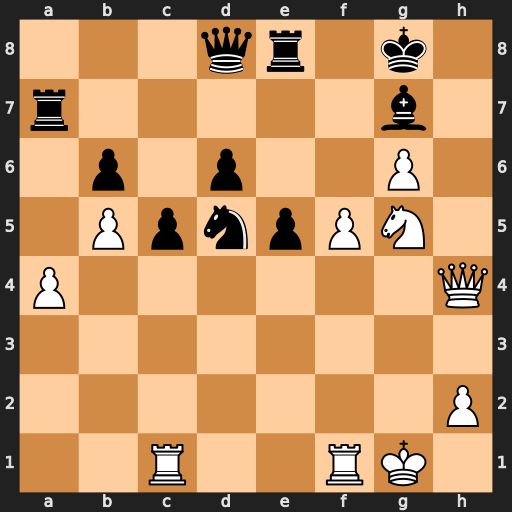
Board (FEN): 3qr1k1/r5b1/1p1p2P1/1PpnpPN1/P6Q/8/7P/2R2RK1
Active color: w
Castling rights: -
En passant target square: -
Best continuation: Qh7+ Kf8 f6